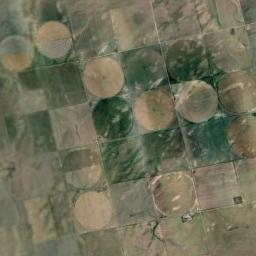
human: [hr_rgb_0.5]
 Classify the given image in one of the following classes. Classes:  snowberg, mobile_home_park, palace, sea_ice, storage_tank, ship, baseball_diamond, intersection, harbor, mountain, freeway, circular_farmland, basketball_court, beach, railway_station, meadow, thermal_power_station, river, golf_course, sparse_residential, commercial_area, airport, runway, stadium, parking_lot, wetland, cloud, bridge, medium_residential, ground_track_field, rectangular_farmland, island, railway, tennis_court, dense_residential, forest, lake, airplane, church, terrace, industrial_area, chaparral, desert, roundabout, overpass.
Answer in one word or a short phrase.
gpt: circular_farmland